Interaction volume radius: 10 \u00c5
Interaction volume height: 30 \u00c5
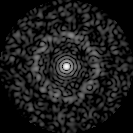
Disorder parameter: 0.8584